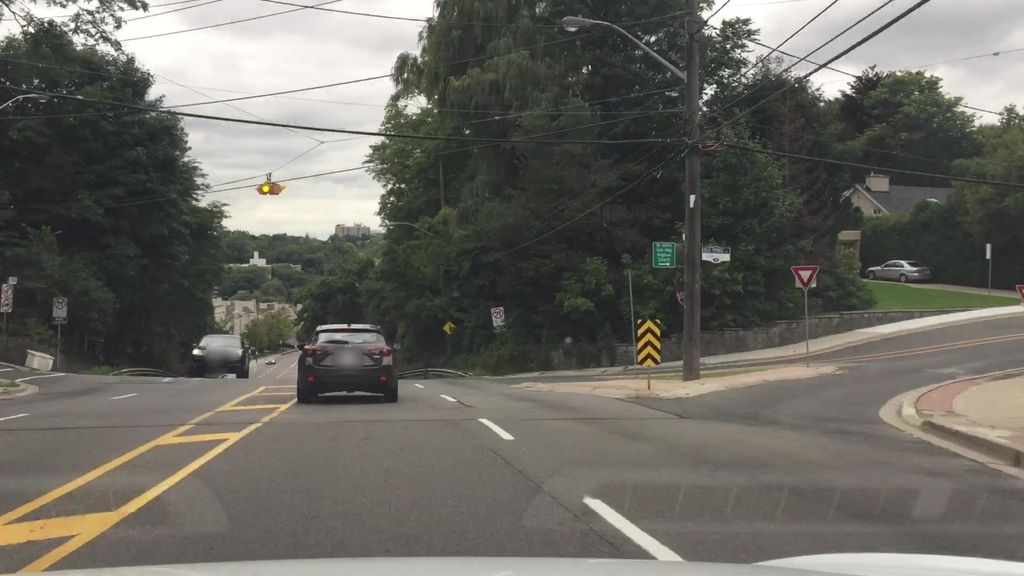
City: toronto